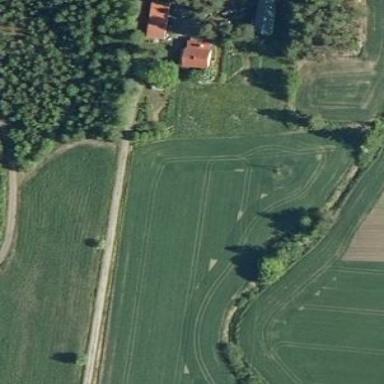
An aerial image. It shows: Farmyard area.